Interaction volume radius: 10 \u00c5
Interaction volume height: 40 \u00c5
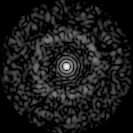
Disorder parameter: 0.8319